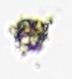
Label: Detritus